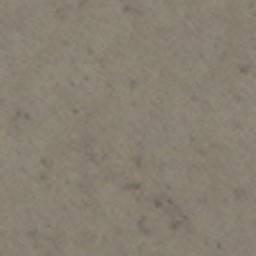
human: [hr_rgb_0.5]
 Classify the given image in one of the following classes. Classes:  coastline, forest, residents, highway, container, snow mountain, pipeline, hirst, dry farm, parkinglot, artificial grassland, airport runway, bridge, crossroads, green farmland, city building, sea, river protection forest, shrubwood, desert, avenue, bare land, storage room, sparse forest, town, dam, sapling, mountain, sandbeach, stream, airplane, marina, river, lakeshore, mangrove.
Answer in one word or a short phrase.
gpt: bare land